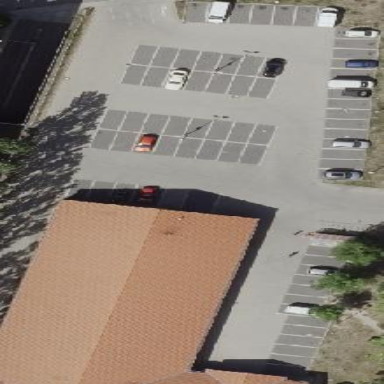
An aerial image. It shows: Parking area with surface.